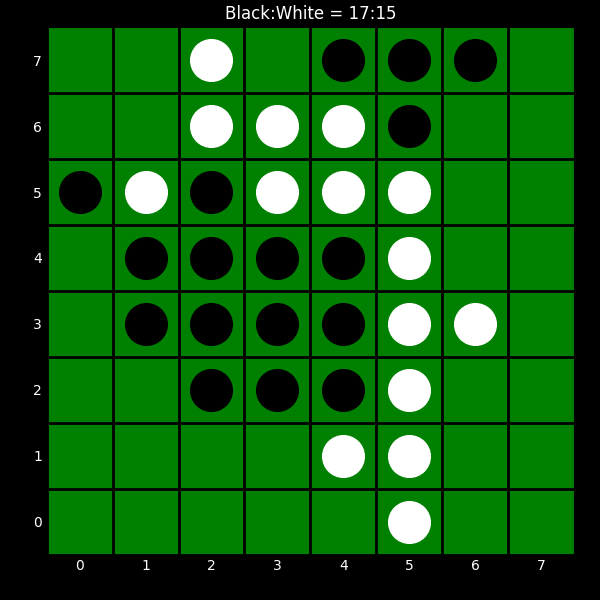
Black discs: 17
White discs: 15